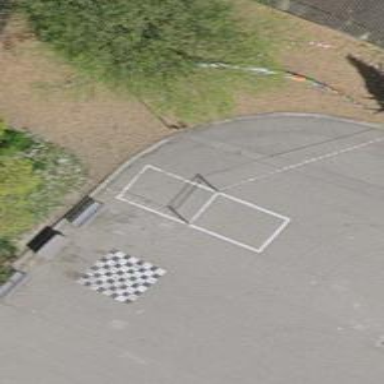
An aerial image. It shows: Playground area for leisure activities on the land.